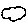
Label: cloud